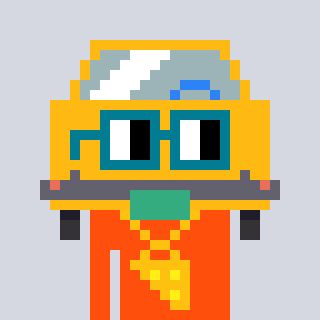
a pixel art character with square dark green glasses, a taxi-shaped head and a orange-colored body on a cool background